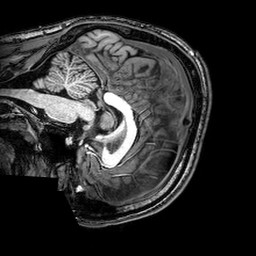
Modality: T1w
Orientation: sagittal
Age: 19
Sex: male
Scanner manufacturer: philips
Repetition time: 0.008177 s
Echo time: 0.00373 s